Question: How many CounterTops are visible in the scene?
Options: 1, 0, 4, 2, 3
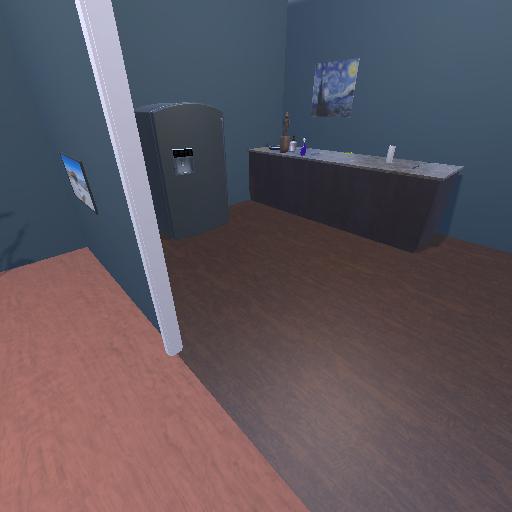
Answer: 1